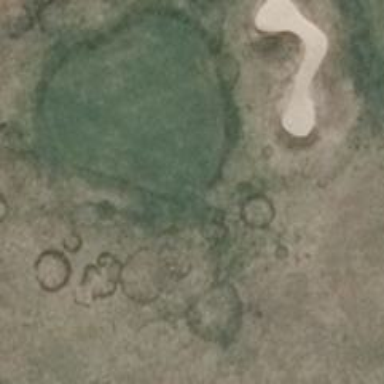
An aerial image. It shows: Golf green.